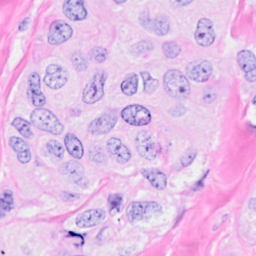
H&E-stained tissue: Breast